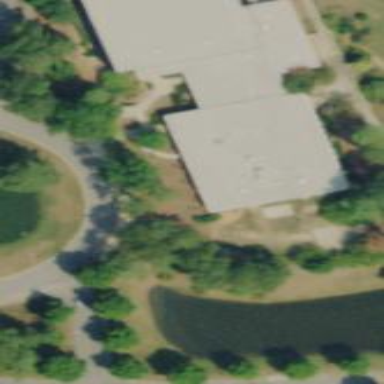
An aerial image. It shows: View of university building.